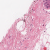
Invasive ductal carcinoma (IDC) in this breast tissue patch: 0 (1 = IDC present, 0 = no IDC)